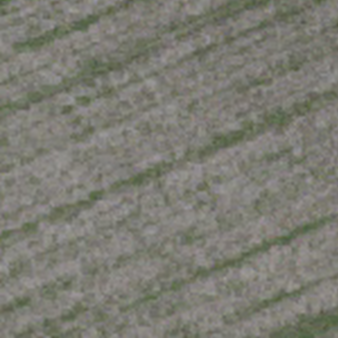
Label: other